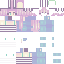
A female human skin with pale skin, wearing blonde long hair dressed in a blue hoodie and black pants, featuring a closed mouth.